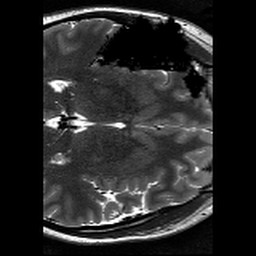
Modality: T2w
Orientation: axial